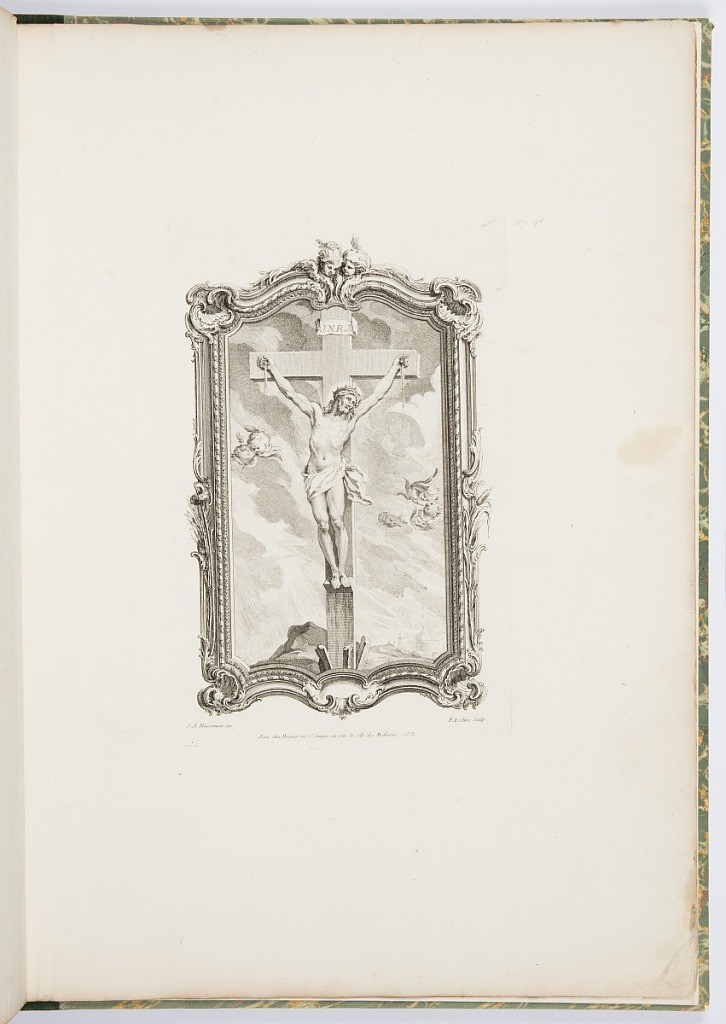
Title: Christ on the Cross, plate 118, in Oeuvres de Juste-Aurèle Meissonnier (Works by Juste-Aurèle Meissonnier)
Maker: Juste-Aurèle Meissonnier, French, b. Italy, 1695–1750
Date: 1748
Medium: Engraving on white laid paper
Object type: Print
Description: Framed Christ on cross. Frame decorated with putti heads, reeds and foliage. Above Christ, on cross written: J. N. R. J.  Five putti heads in sky around Christ, whose palms are bleeding. Below, a pyre ready, rocks, and dome of church visible in background right.